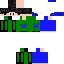
A male skeleton skin with dark skin, wearing black helmet dressed in a blue armor chest and green pants, featuring a closed mouth.